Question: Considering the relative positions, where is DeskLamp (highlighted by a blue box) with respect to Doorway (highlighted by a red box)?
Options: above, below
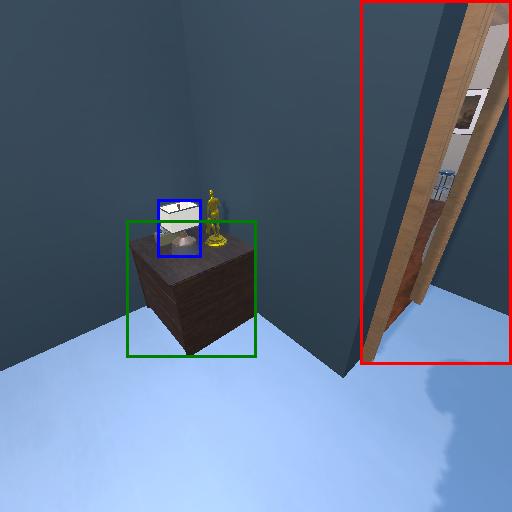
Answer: above